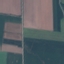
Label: AnnualCrop